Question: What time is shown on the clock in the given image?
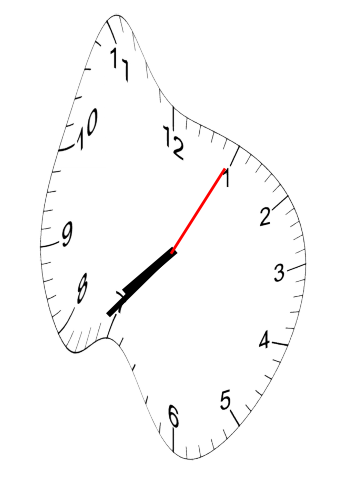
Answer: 07:37:05